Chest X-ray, AP view. Patient: 21 years old, sex F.
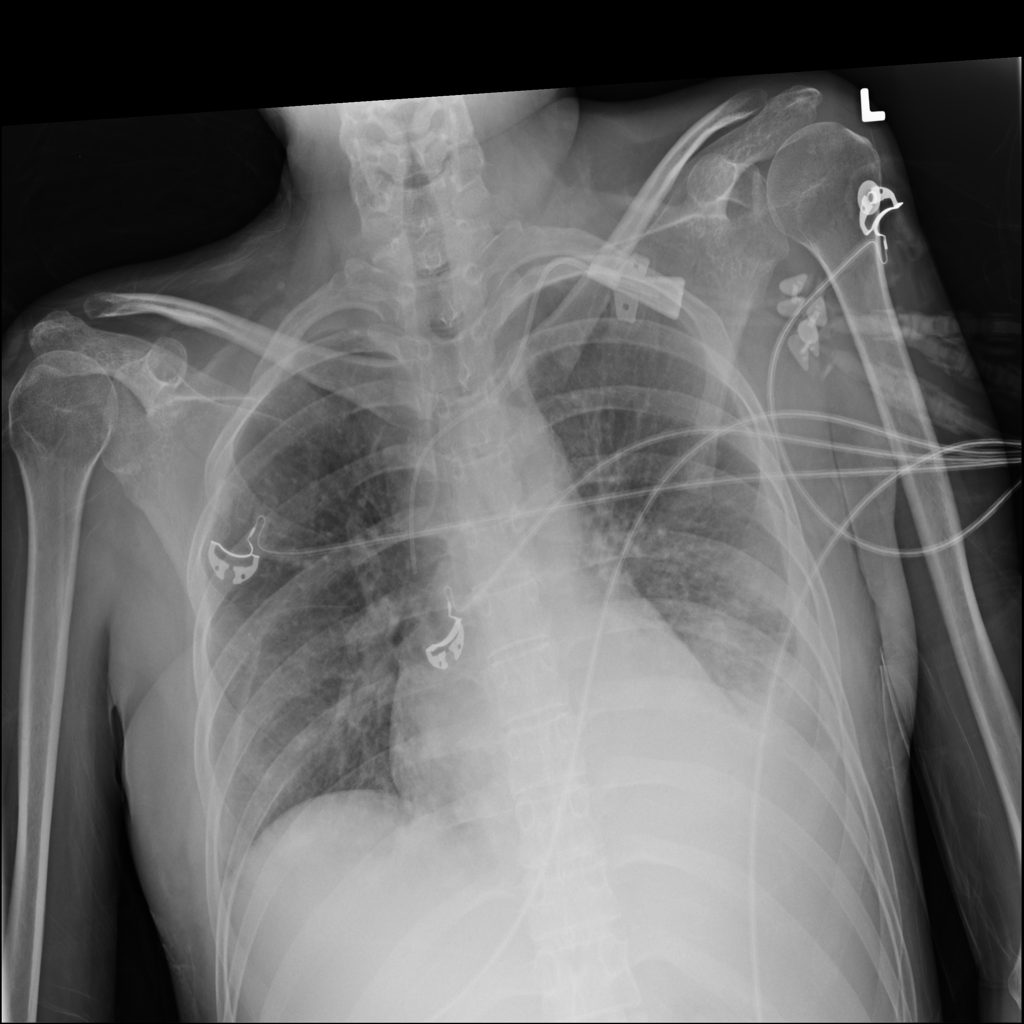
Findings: Consolidation